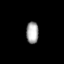
Tissue: lung
Cell type: Epithelial cells
Senescence score: 0.1771
Nuclear area (px): 266
Mean DAPI intensity: 166.09